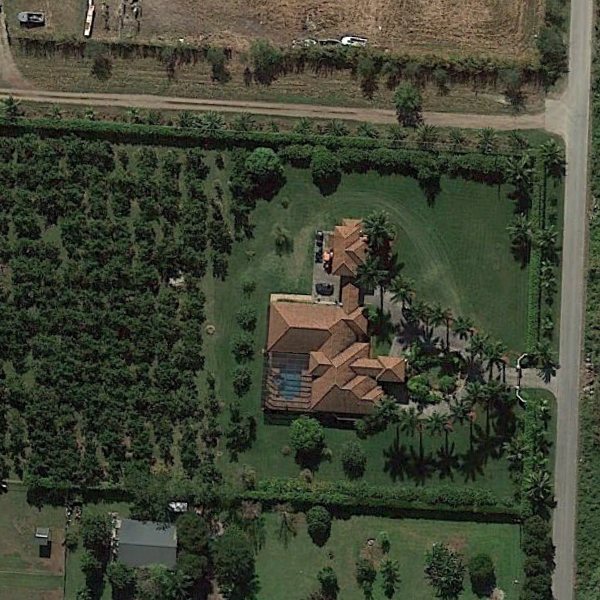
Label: SparseResidential